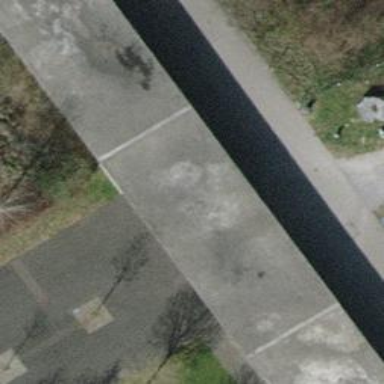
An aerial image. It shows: Set of steps on the road.